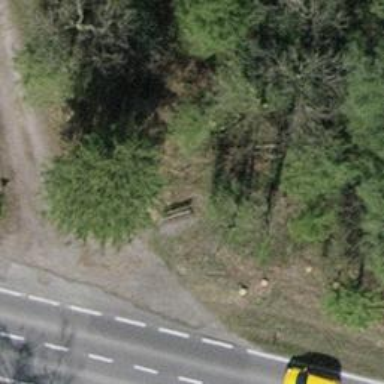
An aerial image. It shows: Bollard barrier.